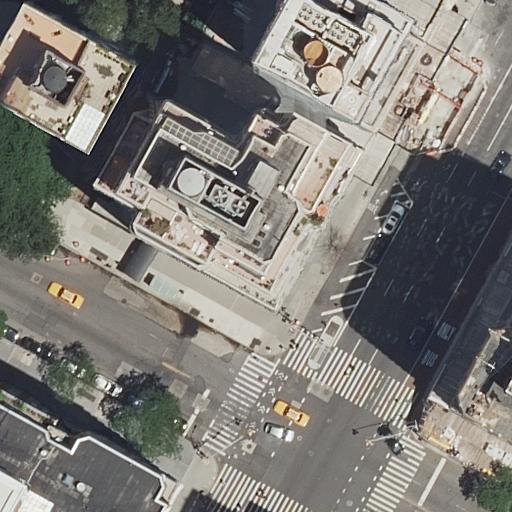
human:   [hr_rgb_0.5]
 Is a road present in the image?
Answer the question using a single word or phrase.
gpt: yes

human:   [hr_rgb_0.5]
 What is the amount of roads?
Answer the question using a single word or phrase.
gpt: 12

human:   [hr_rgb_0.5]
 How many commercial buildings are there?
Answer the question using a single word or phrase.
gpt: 0

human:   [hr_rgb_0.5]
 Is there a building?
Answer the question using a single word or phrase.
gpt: yes

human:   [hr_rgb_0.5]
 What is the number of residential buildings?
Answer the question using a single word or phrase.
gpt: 7

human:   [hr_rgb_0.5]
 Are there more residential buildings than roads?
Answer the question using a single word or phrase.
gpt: no

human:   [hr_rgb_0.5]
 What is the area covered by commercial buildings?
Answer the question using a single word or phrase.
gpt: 0m2

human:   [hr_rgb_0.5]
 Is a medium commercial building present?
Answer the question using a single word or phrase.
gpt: no

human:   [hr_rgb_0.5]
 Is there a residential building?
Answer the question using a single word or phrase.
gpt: yes

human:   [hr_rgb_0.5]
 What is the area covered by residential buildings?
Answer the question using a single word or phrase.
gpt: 3009m2

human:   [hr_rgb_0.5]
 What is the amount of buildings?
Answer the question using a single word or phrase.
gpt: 7

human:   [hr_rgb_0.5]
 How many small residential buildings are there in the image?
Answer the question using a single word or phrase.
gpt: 3

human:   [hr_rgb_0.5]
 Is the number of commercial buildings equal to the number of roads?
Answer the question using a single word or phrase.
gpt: no

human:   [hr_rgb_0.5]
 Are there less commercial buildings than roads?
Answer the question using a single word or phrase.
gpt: yes

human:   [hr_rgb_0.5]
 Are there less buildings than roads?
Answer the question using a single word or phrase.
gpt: yes

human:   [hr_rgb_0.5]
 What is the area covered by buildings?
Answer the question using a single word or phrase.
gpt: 3009m2

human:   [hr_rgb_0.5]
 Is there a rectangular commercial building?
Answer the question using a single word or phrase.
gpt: no

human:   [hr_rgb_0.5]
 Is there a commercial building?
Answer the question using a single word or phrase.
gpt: no

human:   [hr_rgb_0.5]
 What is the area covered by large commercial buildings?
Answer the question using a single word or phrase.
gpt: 0m2

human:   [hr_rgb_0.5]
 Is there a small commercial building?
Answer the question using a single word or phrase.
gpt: no

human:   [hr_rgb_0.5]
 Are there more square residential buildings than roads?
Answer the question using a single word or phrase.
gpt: no

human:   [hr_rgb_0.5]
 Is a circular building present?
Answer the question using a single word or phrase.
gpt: no

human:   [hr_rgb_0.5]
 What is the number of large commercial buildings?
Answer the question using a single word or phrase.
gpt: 0

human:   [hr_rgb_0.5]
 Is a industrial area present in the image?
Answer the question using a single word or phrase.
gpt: no

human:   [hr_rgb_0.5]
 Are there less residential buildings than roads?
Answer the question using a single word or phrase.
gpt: yes

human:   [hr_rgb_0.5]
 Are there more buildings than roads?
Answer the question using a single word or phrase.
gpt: no

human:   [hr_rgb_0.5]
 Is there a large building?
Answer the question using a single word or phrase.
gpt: yes

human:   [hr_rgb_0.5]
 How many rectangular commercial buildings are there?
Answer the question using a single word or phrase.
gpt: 0

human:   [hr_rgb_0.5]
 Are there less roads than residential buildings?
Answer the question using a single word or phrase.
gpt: no

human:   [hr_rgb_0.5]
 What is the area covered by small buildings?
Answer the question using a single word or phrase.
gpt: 82m2

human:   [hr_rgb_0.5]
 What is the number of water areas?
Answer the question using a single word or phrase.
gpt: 0

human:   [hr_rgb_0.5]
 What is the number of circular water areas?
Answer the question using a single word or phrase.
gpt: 0

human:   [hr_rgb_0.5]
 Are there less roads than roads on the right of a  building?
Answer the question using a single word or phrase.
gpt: no

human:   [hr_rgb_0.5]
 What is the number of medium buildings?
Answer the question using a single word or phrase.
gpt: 3

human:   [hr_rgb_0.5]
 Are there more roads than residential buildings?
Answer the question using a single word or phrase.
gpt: yes

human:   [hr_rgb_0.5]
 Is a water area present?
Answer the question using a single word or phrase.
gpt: no

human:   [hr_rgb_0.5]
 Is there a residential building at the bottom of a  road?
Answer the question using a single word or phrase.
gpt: yes

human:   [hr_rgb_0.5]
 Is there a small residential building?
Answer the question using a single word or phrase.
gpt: yes

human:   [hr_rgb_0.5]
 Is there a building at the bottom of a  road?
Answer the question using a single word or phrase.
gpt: yes

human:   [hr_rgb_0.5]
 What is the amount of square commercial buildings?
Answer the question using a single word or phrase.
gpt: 0

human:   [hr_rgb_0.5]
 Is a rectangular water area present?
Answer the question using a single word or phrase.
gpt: no

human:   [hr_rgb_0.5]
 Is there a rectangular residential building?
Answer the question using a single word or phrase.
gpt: yes

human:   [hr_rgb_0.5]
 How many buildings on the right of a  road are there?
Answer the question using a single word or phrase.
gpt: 3

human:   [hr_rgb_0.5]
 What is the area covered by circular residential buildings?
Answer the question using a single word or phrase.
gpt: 0m2

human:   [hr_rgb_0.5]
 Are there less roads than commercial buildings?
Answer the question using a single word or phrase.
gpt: no

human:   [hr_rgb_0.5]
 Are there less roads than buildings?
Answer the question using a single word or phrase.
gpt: no

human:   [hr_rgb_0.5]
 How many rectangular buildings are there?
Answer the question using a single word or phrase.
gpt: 6

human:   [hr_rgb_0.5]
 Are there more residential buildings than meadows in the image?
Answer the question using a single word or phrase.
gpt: yes

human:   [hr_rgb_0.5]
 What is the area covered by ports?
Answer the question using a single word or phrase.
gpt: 0m2

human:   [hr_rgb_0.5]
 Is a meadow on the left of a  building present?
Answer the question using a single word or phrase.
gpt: no

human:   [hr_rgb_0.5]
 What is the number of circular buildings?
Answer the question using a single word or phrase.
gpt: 0

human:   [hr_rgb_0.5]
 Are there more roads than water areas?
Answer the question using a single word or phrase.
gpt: yes

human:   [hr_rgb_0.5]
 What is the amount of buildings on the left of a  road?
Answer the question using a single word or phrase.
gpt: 6

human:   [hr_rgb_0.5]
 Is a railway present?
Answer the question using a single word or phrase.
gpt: no

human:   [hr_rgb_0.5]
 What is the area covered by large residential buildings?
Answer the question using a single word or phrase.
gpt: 1781m2

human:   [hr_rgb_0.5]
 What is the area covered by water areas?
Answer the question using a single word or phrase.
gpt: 0m2

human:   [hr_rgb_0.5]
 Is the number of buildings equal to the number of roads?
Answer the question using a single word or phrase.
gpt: no

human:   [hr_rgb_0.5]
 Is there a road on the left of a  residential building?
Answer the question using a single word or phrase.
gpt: yes

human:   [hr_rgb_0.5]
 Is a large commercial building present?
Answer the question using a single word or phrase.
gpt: no

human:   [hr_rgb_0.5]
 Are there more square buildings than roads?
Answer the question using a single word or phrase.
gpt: no

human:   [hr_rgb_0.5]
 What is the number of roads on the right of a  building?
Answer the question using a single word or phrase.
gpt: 9

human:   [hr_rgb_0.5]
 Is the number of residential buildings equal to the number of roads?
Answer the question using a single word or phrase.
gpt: no

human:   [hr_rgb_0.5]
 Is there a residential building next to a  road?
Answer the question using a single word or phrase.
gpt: yes

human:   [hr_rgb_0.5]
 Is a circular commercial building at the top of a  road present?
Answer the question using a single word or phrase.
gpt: no